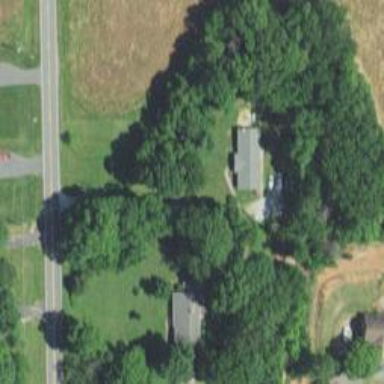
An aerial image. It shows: Driveway leading to service road.